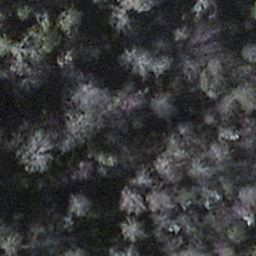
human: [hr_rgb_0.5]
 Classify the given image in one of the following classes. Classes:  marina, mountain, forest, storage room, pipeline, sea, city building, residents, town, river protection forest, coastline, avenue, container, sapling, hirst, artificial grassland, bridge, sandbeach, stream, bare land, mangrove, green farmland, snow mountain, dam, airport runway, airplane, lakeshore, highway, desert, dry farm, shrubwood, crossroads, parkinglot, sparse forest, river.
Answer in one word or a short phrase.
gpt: shrubwood